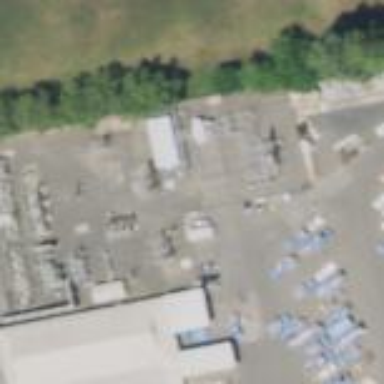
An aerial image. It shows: Power substation.